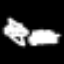
Label: airplane